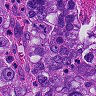
Metastatic tissue present: yes